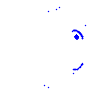
Particle: pion